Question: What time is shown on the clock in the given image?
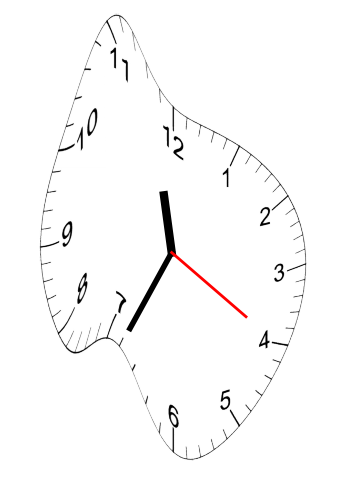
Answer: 11:34:20